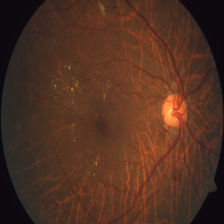
Diabetic retinopathy grade: Severe